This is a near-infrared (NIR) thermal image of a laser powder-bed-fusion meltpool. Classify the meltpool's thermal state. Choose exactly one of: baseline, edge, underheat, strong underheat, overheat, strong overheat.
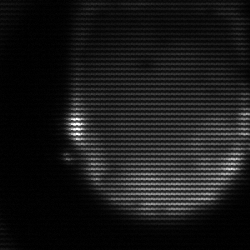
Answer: edge